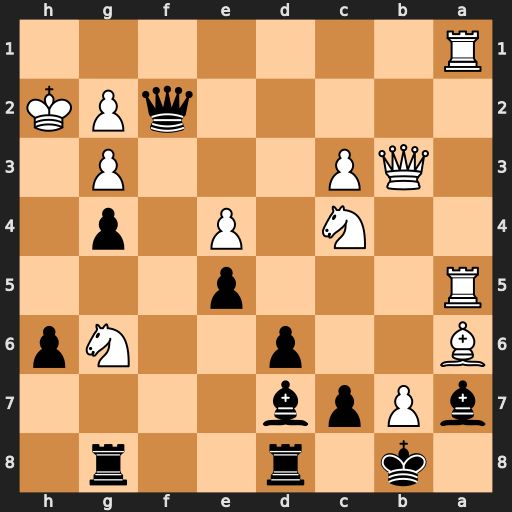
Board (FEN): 1k1r2r1/bPpb4/B2p2Np/R3p3/2N1P1p1/1QP3P1/5qPK/R7
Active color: b
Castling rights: -
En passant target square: -
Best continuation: Rxg6 Nxe5 dxe5 Bc4 Rb6